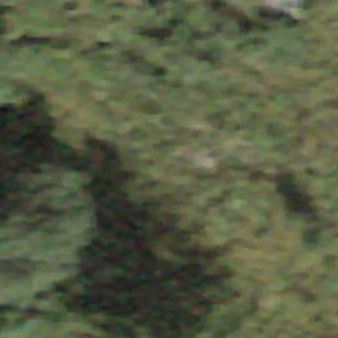
Label: other